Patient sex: M
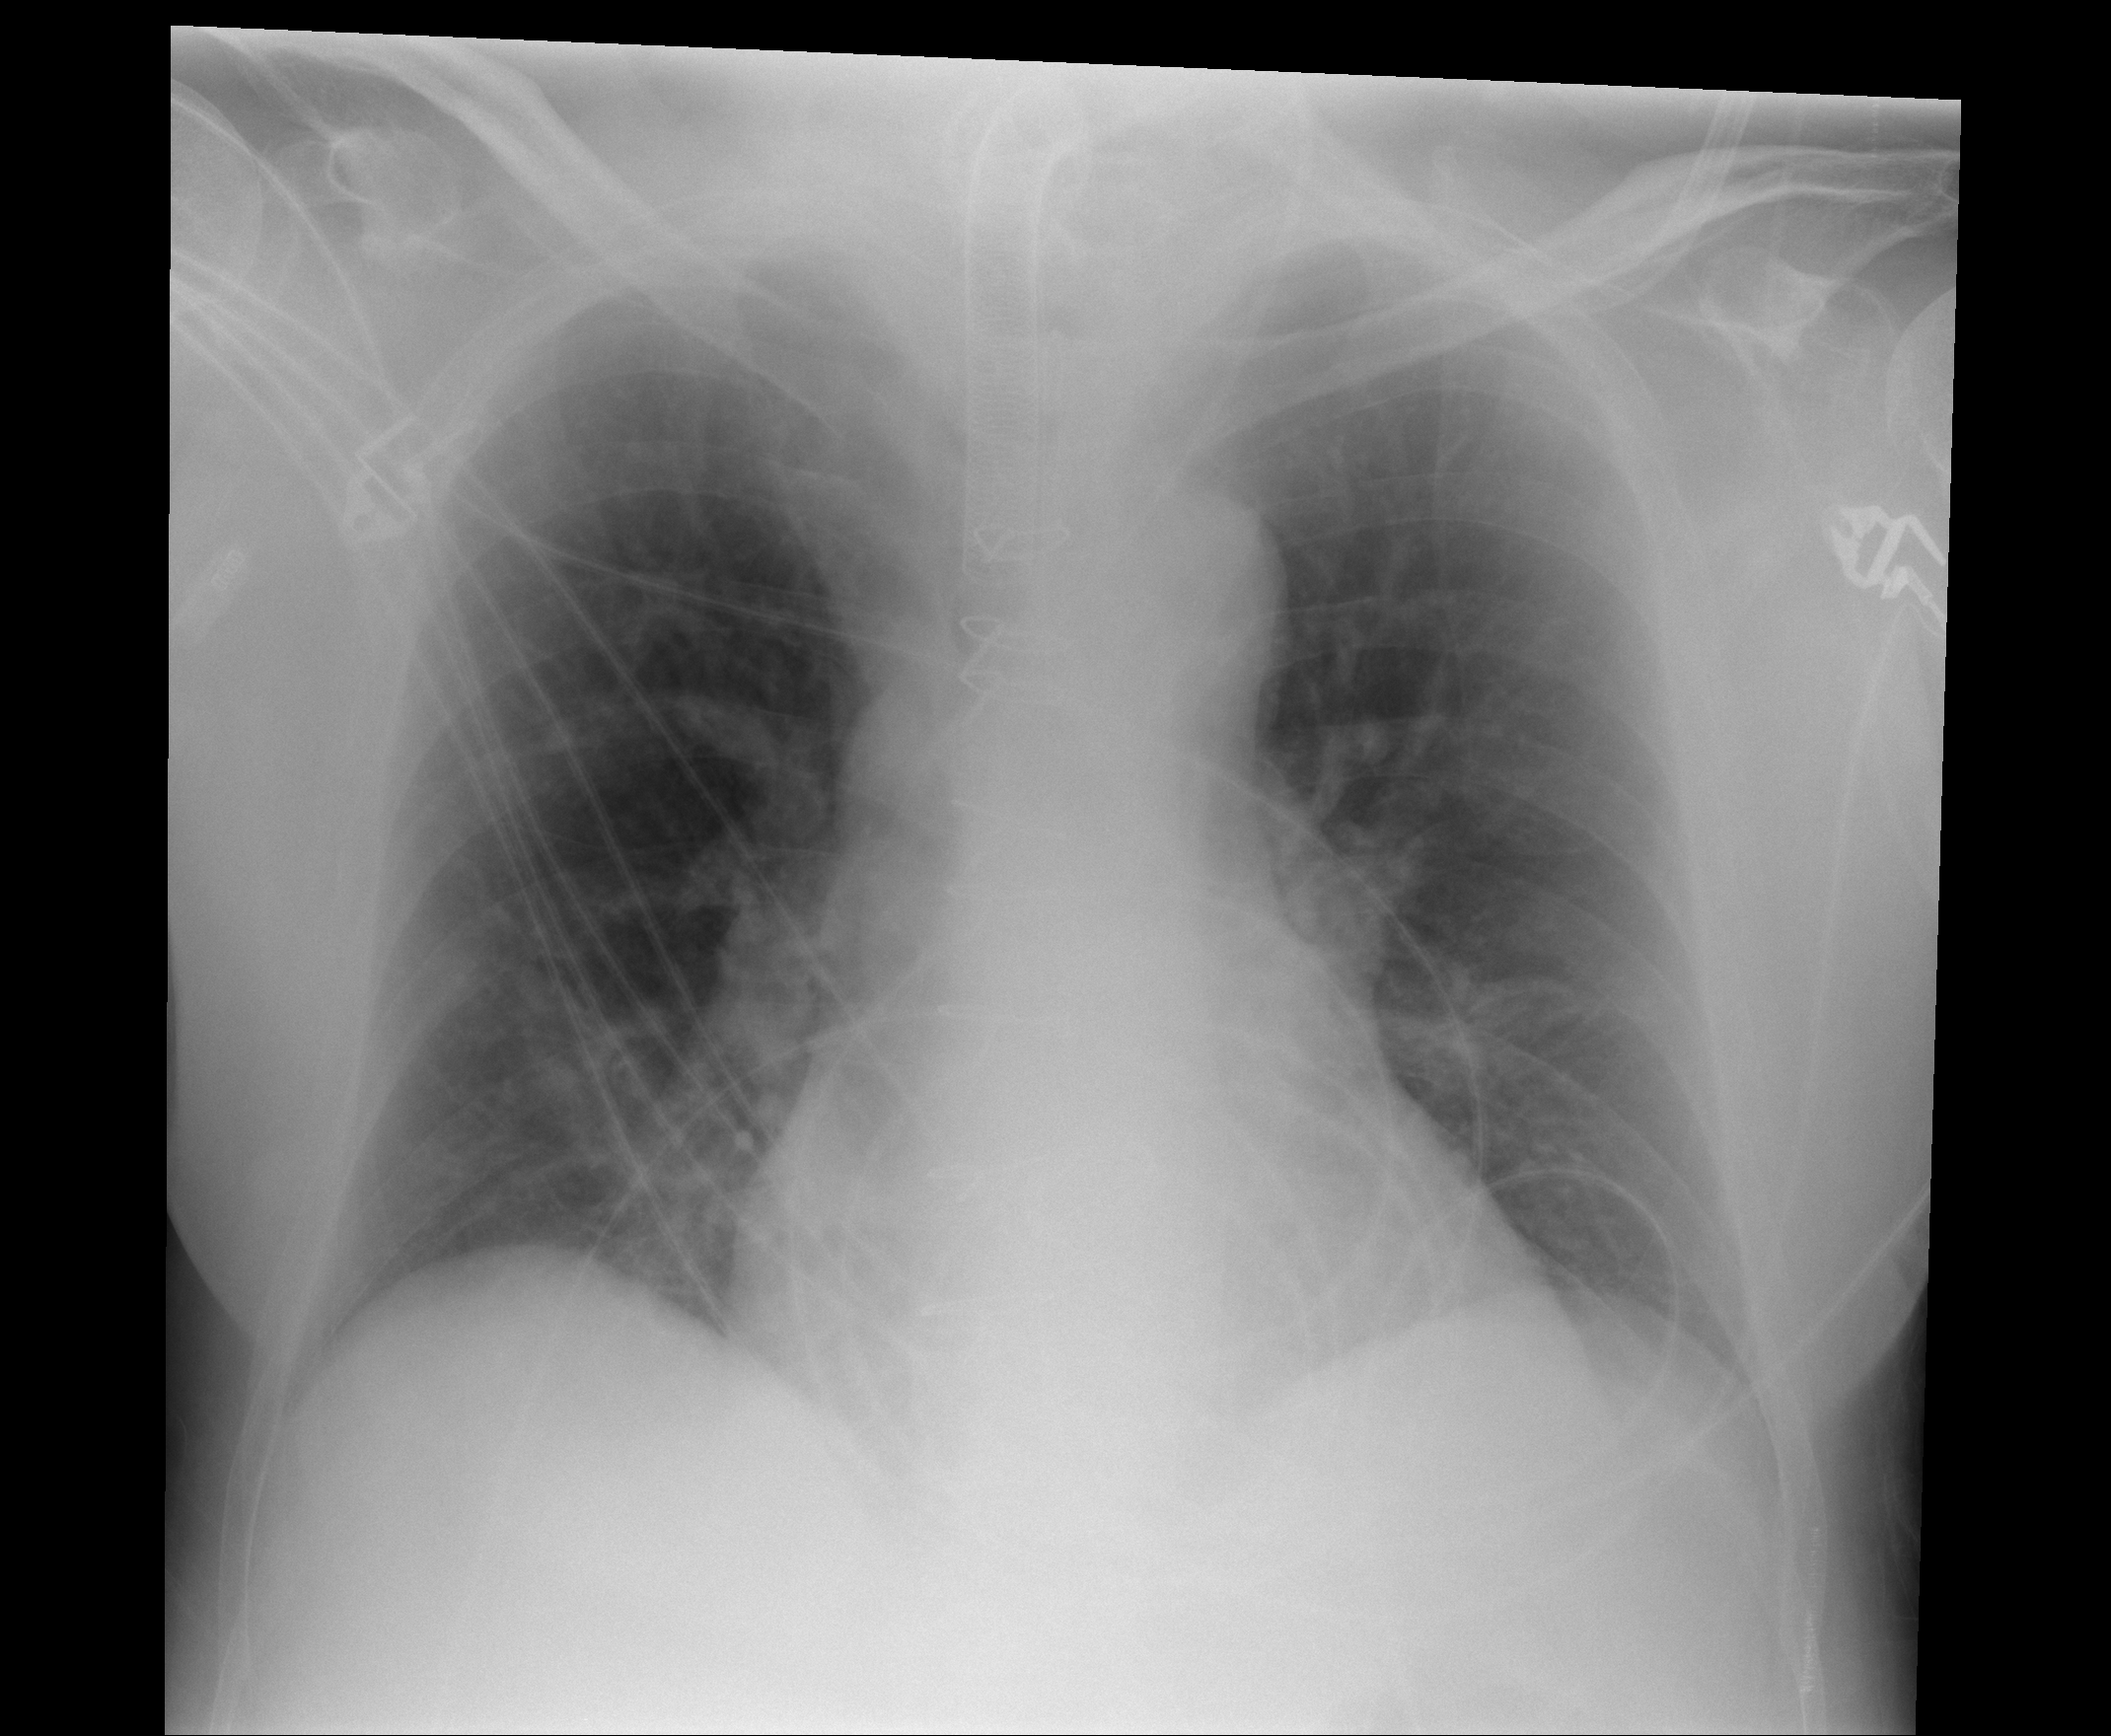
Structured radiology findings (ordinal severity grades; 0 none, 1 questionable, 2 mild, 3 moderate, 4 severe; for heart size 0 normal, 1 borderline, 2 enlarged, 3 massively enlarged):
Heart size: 0
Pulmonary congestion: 2
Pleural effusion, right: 0
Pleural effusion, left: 0
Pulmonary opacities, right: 1
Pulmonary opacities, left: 0
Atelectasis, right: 0
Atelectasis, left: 0